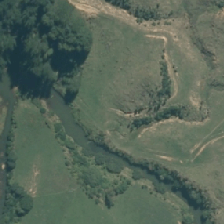
Land cover: grose_broom